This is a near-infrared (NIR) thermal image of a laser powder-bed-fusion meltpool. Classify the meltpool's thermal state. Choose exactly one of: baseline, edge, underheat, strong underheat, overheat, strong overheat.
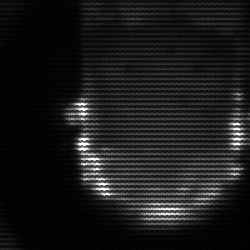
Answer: baseline